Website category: sports
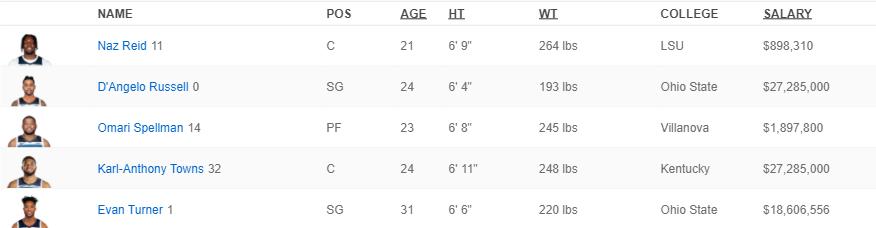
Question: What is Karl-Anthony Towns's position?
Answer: C

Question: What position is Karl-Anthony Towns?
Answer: C

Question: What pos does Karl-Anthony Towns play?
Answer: C

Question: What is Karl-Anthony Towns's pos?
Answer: C

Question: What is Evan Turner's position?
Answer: SG

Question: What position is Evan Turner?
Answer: SG

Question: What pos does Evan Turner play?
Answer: SG

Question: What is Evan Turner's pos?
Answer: SG

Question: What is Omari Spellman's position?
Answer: PF

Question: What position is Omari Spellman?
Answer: PF

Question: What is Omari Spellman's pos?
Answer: PF

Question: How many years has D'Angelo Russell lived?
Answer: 24

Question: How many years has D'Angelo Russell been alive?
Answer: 24

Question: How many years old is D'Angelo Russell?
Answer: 24

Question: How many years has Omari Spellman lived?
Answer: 23

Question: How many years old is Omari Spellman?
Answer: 23

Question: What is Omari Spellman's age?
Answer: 23

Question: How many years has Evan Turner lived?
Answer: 31

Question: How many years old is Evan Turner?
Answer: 31

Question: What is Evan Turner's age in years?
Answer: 31

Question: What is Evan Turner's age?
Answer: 31

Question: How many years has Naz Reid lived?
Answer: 21

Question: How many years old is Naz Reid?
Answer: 21

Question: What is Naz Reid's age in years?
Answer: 21

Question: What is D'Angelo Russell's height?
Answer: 6' 4"

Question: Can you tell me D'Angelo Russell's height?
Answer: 6' 4"

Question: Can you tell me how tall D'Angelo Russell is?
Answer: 6' 4"

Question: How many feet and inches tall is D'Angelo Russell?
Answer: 6' 4"

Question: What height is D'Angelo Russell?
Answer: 6' 4"

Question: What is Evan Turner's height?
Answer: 6' 6"

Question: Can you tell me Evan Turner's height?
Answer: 6' 6"

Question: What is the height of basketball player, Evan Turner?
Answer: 6' 6"

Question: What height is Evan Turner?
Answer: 6' 6"

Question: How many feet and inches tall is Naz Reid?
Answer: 6' 9"

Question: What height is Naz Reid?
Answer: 6' 9"

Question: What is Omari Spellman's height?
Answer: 6' 8"

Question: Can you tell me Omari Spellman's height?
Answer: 6' 8"

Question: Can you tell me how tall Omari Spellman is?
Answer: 6' 8"

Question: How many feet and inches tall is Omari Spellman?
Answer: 6' 8"

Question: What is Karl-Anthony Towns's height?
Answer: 6' 11"

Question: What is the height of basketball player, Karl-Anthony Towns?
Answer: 6' 11"

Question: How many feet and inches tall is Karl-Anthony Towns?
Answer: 6' 11"

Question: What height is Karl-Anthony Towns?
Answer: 6' 11"

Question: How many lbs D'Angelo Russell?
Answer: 193 lbs

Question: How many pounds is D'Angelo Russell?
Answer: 193 lbs

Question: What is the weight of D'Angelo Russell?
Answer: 193 lbs

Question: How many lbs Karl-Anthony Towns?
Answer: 248 lbs

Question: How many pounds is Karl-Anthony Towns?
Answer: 248 lbs

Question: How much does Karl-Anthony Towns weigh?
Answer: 248 lbs

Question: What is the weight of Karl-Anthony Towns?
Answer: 248 lbs

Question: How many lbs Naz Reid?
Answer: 264 lbs

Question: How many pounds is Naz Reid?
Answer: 264 lbs

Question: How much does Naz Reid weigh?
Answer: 264 lbs

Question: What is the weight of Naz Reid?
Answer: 264 lbs

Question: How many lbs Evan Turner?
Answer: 220 lbs

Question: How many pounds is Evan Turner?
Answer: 220 lbs

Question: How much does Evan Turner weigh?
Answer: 220 lbs

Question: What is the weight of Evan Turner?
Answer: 220 lbs

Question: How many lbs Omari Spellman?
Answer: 245 lbs

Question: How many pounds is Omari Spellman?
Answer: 245 lbs

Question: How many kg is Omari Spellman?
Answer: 245 lbs

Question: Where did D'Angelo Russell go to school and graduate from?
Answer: Ohio State

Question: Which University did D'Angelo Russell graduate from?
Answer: Ohio State

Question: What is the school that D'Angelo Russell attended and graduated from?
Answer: Ohio State